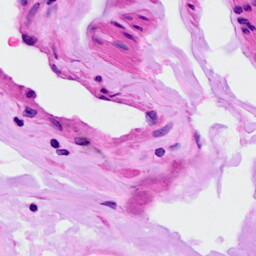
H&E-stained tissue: Ovarian